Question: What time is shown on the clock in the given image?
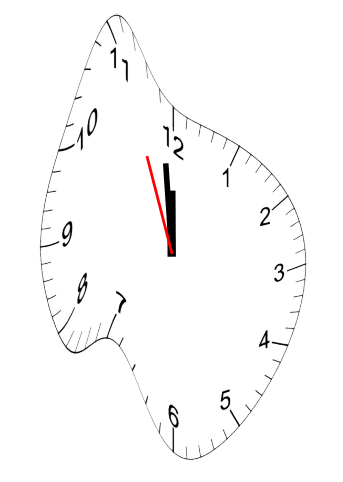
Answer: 11:58:56